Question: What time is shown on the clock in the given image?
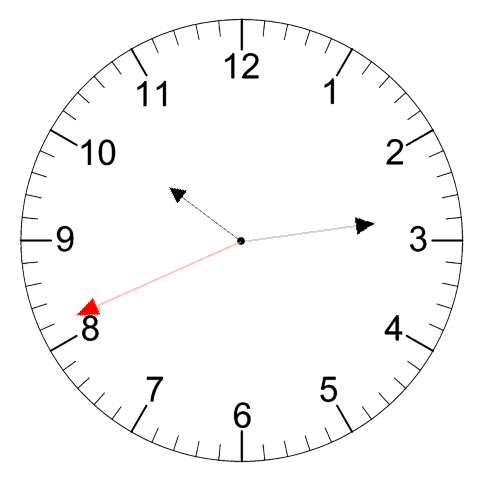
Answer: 10:13:41